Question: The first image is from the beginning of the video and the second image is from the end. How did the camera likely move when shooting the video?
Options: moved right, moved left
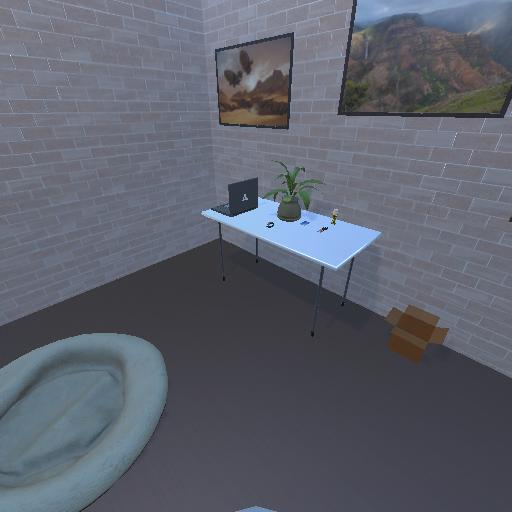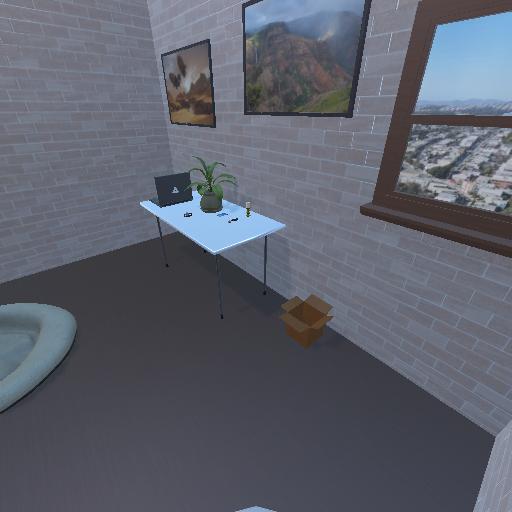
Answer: moved right